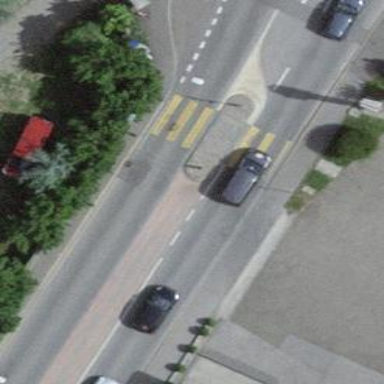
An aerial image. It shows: Uncontrolled zebra crossing with pedestrian island.